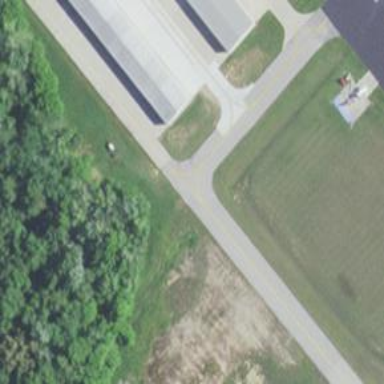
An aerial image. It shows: Image of taxiway at airport.